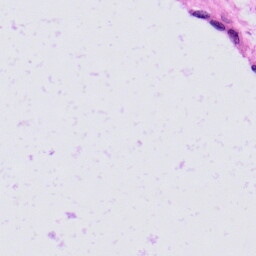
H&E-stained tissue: Prostate